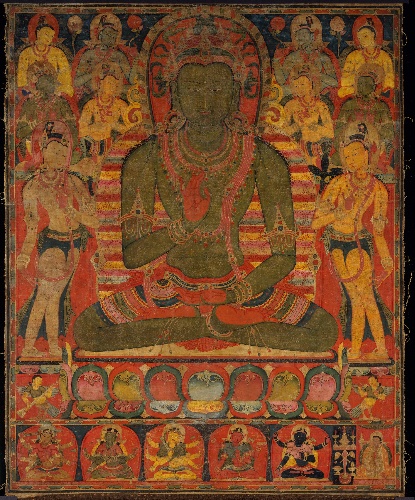
Date: ca. 1200–50
Object type: Tangka
Classification: Paintings
Medium: Distemper on cloth
Culture: Central Tibet
Dimensions: 27 1/8 x 21 1/4 in. (68.9 x 54 cm)
Department: Asian Art
Credit line: Purchase, Miriam and Ira D. Wallach Philanthropic Fund Gift, 1991
Accession year: 1991
Repository: Metropolitan Museum of Art, New York, NY
Tags: Bodhisattvas|Buddha|Buddhism|Amoghasiddhi